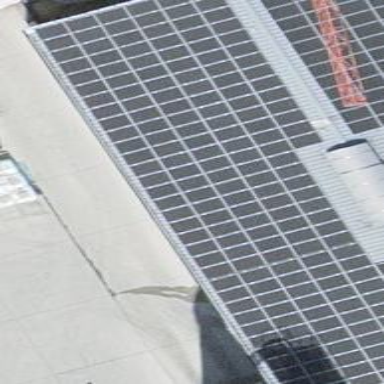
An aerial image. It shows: Solar power generator with photovoltaic panels.